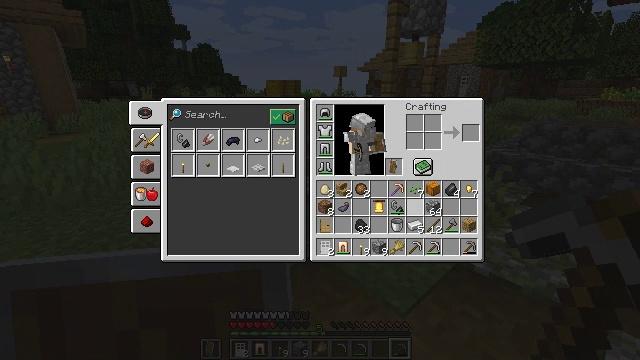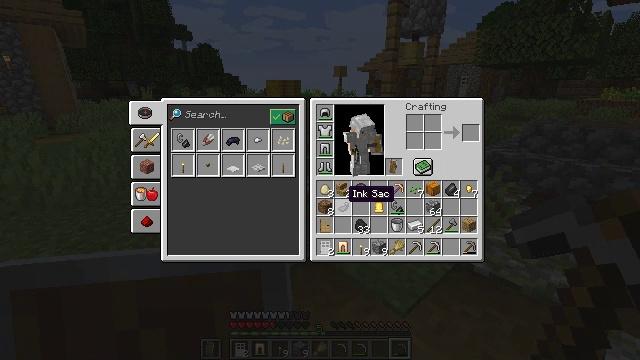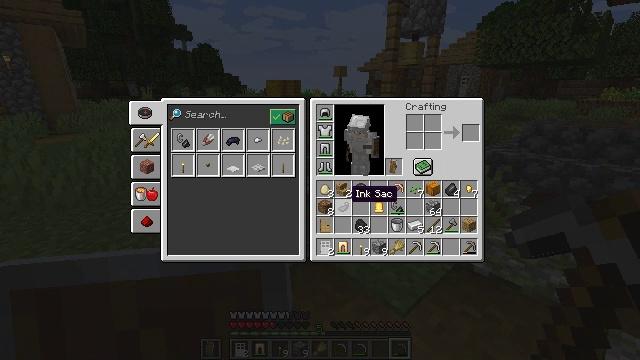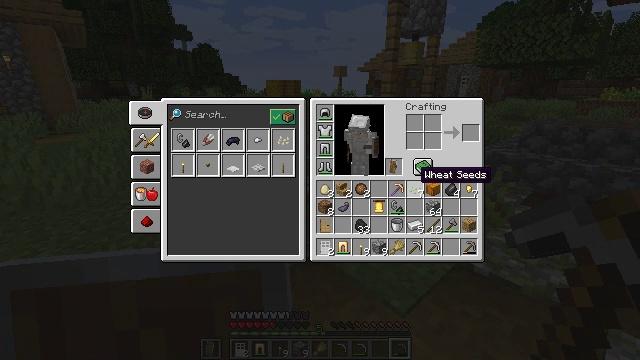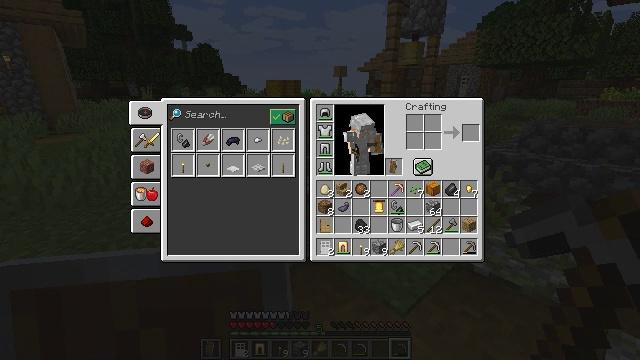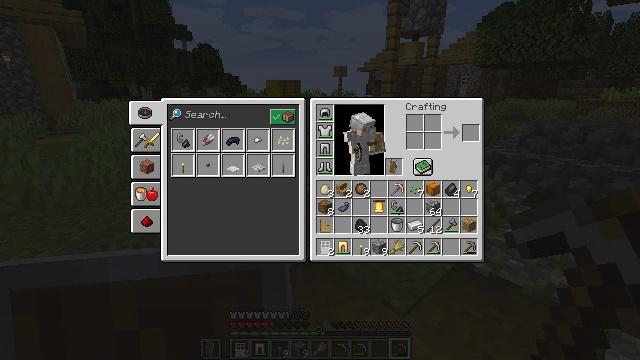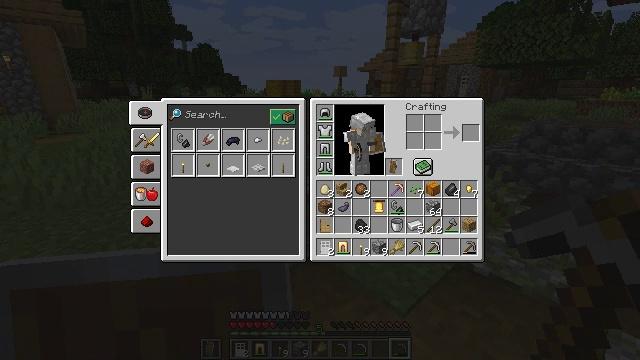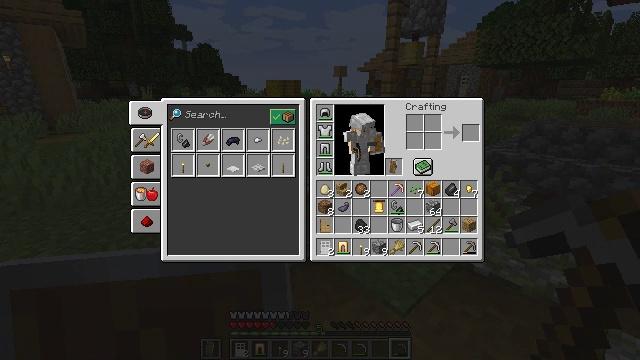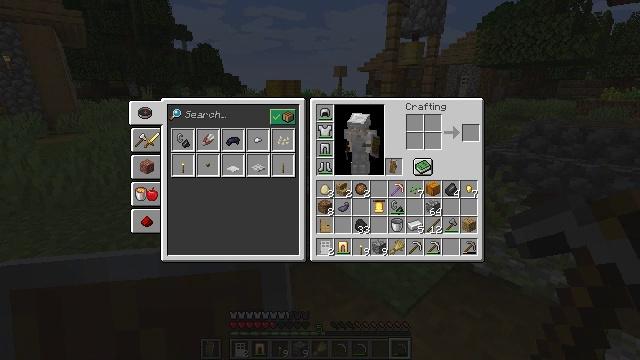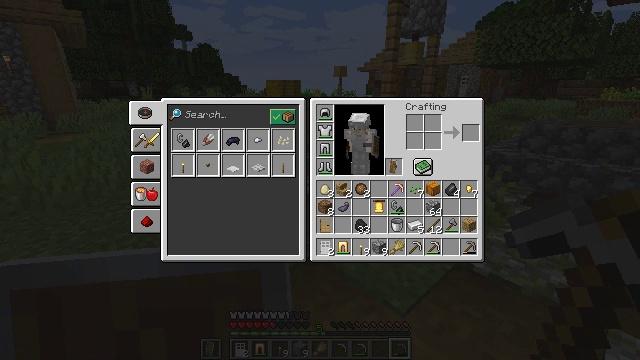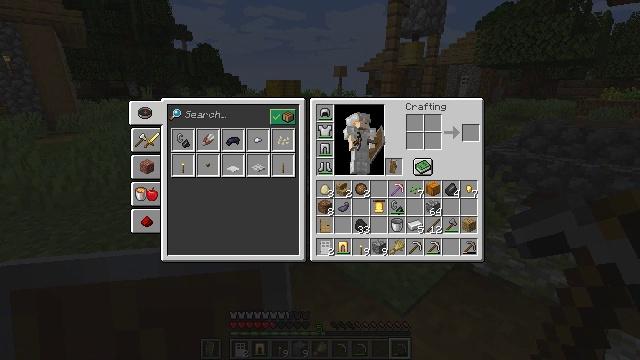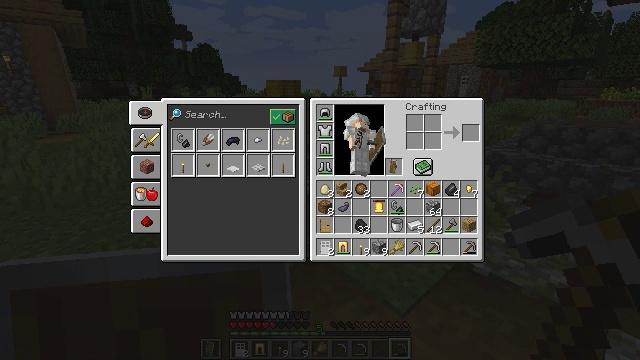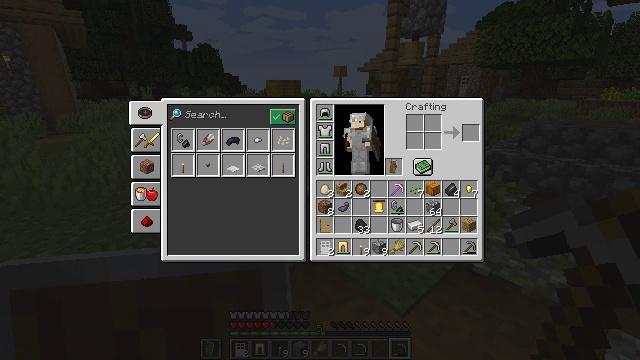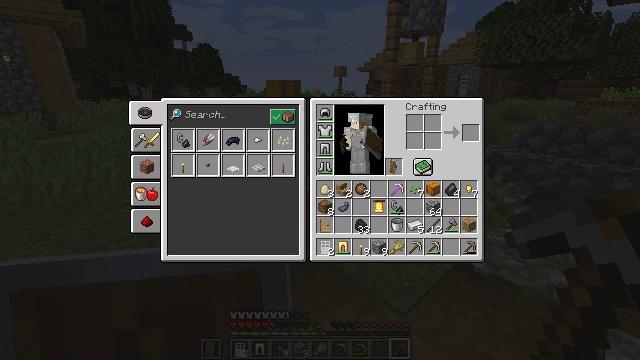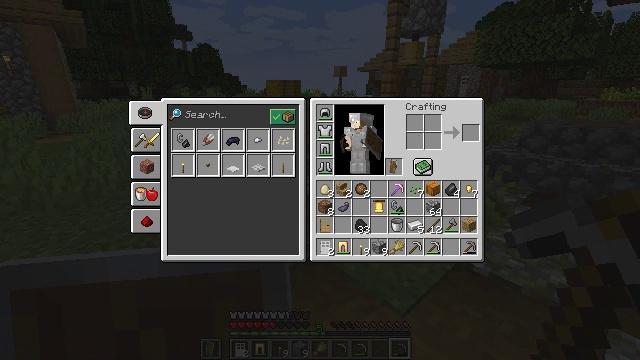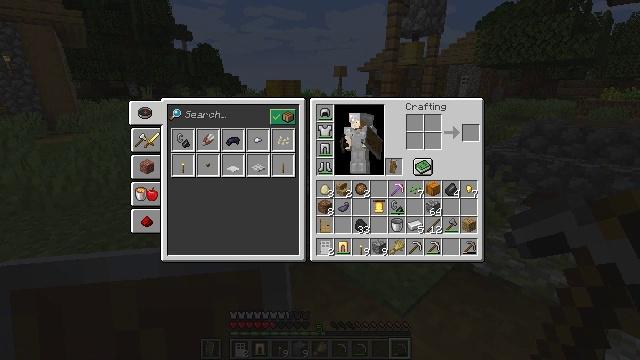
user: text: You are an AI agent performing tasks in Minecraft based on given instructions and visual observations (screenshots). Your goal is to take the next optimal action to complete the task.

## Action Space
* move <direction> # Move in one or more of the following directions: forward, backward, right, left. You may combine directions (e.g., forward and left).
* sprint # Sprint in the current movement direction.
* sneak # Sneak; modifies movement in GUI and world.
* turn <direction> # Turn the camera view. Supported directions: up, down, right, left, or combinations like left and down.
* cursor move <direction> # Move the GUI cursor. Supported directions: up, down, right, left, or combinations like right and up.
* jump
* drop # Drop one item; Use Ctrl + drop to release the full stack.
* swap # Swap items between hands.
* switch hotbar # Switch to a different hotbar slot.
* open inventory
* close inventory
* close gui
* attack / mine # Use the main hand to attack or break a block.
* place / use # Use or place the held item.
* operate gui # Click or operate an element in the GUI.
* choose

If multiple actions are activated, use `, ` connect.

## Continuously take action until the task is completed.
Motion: motion action
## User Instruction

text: Attack the hay block to get hay.
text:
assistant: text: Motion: turn left
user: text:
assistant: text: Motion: no_op
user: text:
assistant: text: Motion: turn right and up
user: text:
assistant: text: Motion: turn right and up
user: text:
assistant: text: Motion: no_op
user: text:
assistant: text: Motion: turn left
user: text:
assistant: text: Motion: turn left
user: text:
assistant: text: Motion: no_op
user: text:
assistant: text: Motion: turn right and up
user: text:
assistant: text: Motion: turn right and up
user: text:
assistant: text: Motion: turn left and down
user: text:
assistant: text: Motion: turn left and down
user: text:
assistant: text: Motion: turn right and up
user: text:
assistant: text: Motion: no_op
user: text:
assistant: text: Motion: no_op
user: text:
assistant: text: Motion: no_op
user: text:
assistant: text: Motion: no_op
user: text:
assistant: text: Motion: no_op
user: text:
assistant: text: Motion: no_op
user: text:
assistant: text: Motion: no_op
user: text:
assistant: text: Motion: turn right
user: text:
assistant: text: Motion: turn right
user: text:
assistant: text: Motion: turn right, close inventory
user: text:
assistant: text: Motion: close inventory
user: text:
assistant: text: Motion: close inventory
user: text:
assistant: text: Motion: close inventory
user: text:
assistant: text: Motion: close inventory
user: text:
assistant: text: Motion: no_op
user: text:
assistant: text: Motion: no_op
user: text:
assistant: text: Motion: move forward